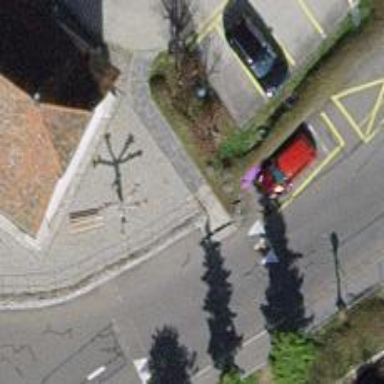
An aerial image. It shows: Road with steps.